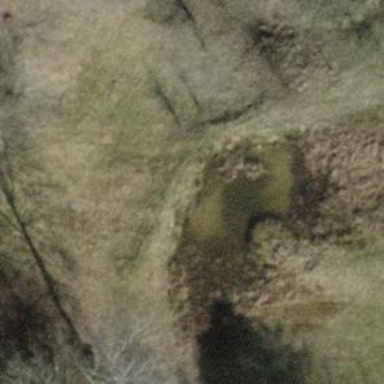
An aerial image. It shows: Pond surrounded by natural water.